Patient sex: F
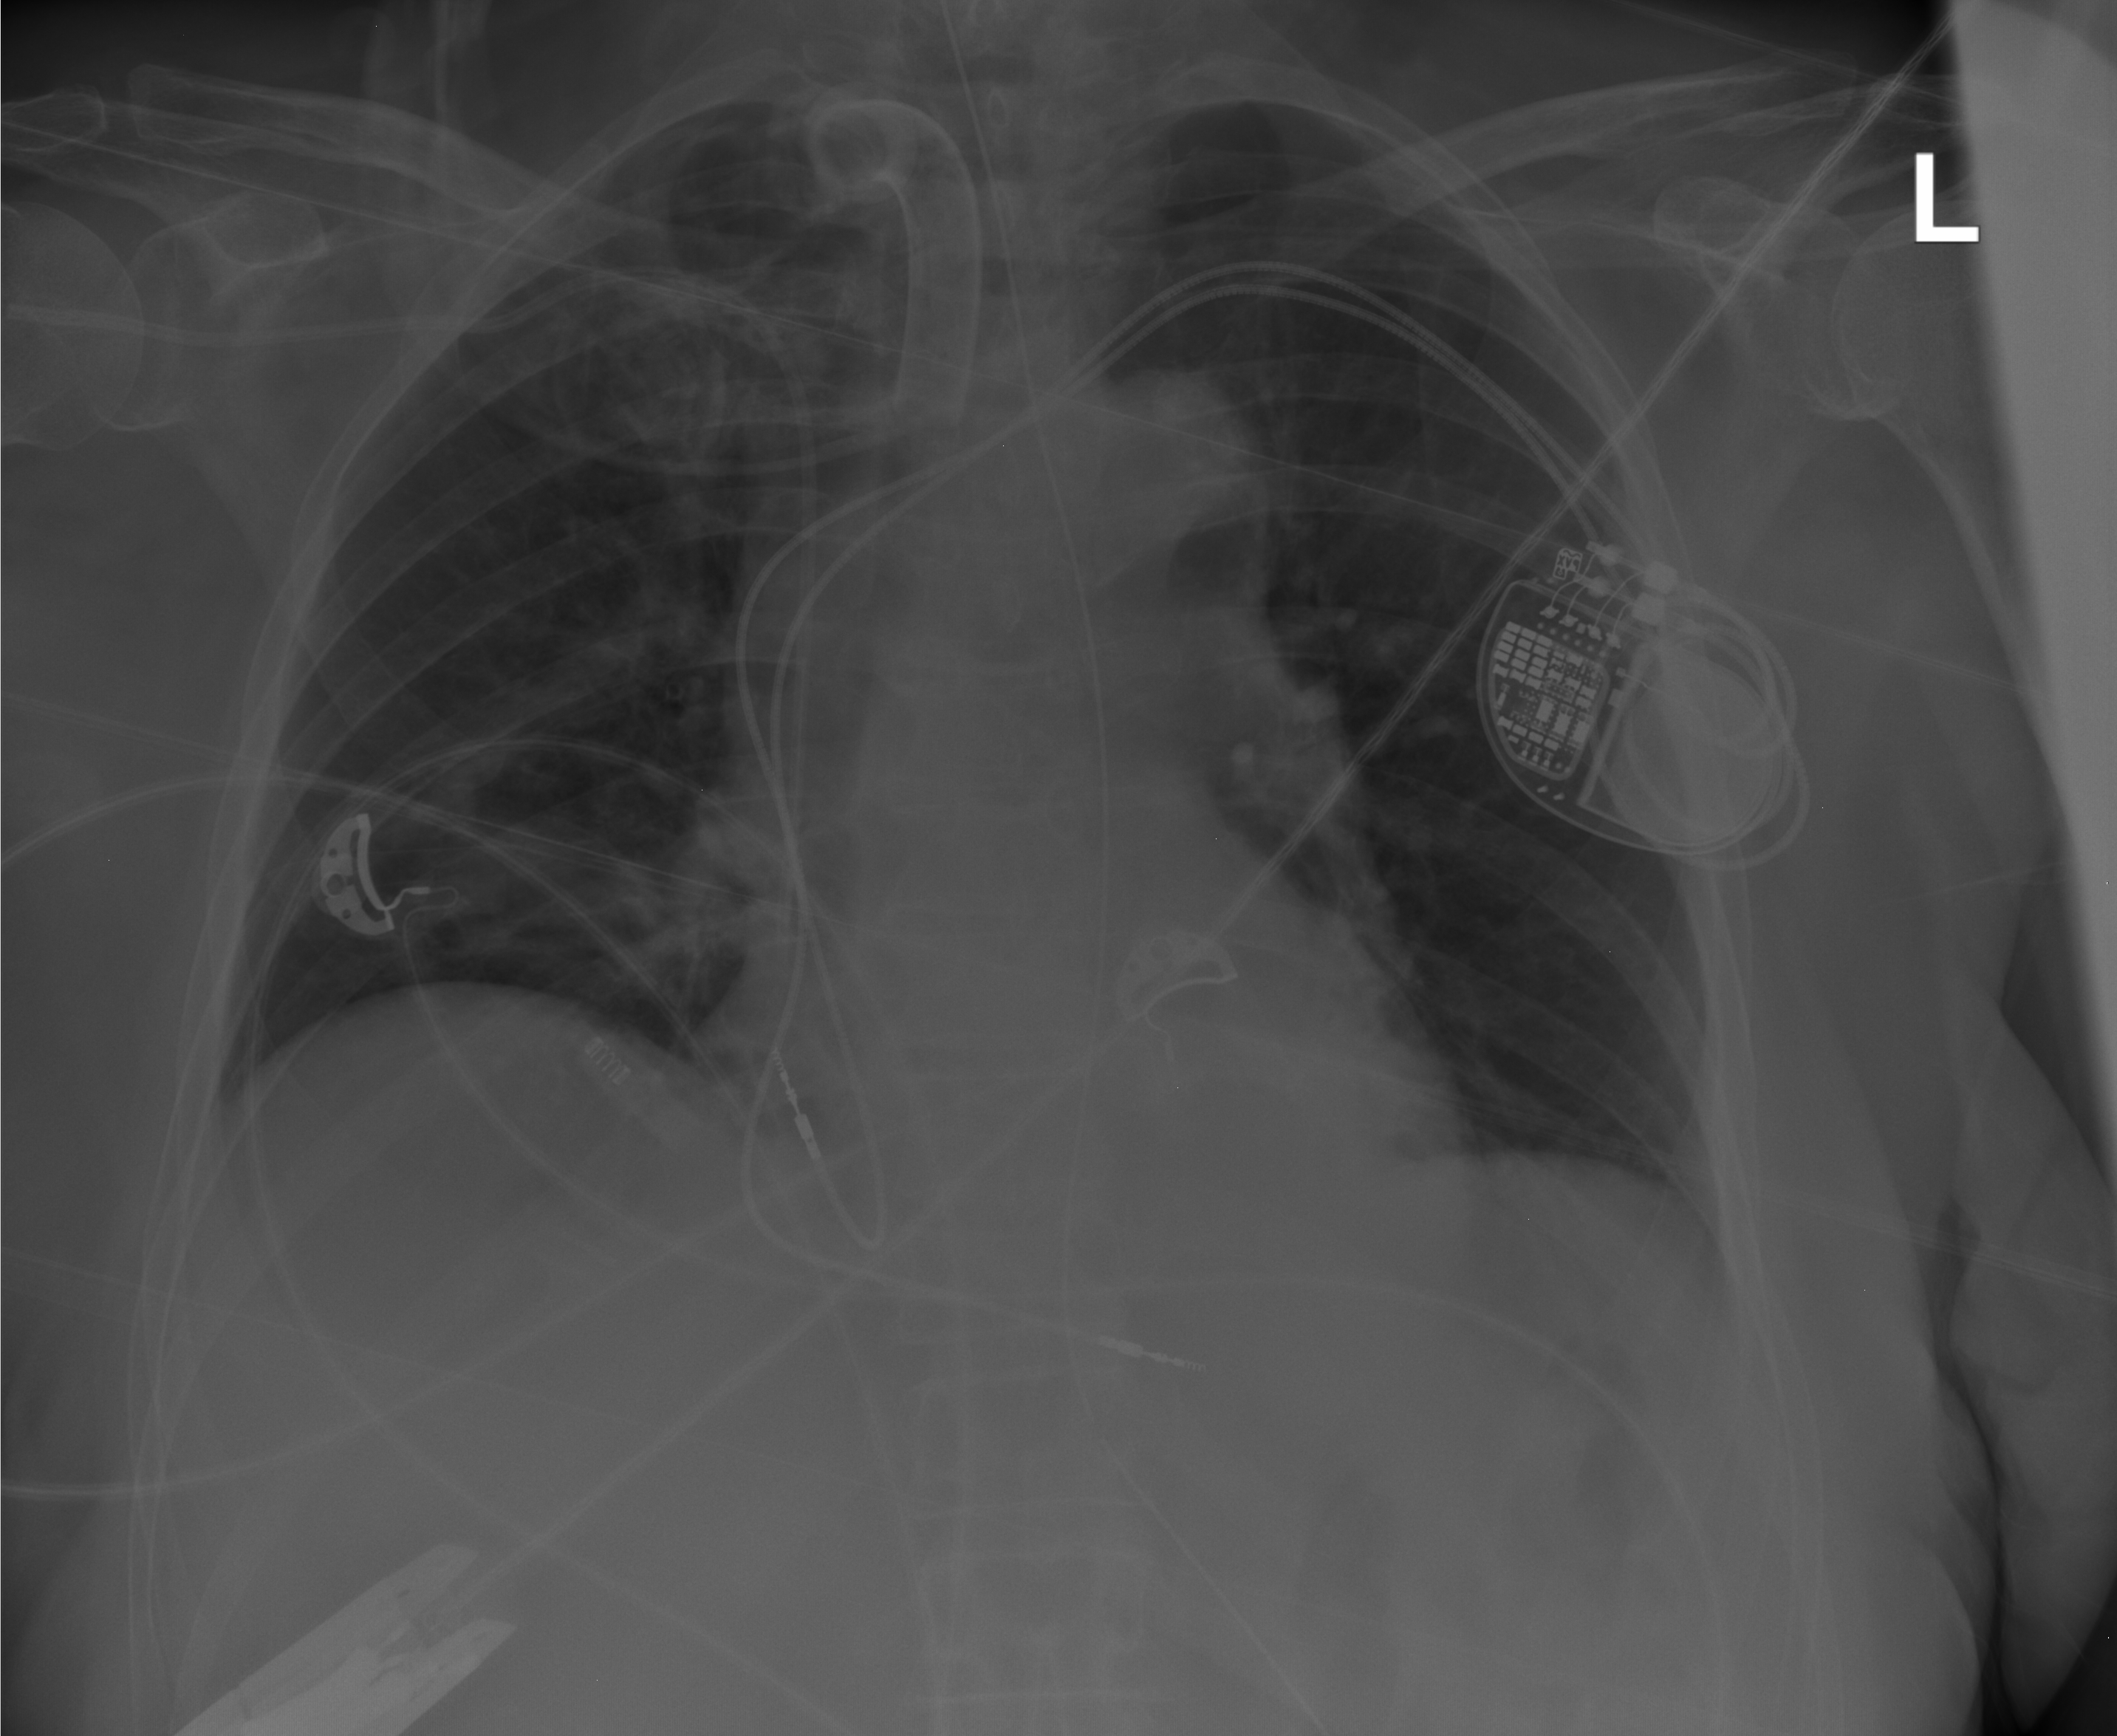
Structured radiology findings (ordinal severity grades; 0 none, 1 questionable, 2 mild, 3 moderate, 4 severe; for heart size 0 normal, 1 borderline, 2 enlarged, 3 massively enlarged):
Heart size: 0
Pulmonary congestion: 0
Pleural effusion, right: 0
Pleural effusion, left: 0
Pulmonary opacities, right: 3
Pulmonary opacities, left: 0
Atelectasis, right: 2
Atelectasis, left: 0